Question: Presently, the page number buttons are being displayed as follows:

I tried using:
1. pagination.setStyle("-fx-padding: 10 10 10 10;");
2. pagination.setStyle("-fx-spacing: 10;");
3. pagination.setStyle("-fx-background-insets: 5.0 5.0 5.0 5.0");
But neither worked.
I searched for the same question on the site but didn't find any solution. Please suggest a solution. Thank you in advance.
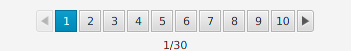
Answer: You need to add spacing to the 'HBox' in the Pagination control. The class name for the HBox is 'control-box'. Add '-fx-spacing' to it.
'''
.pagination .control-box {
-fx-spacing: 10;
}
'''